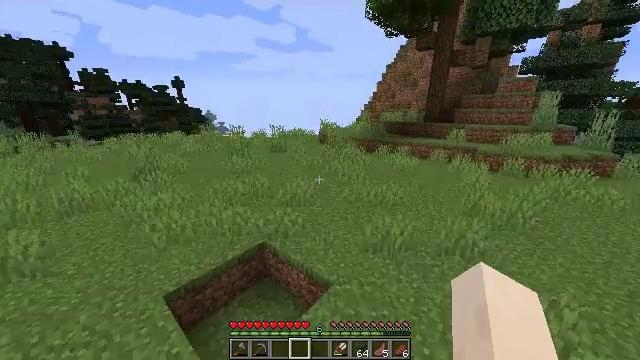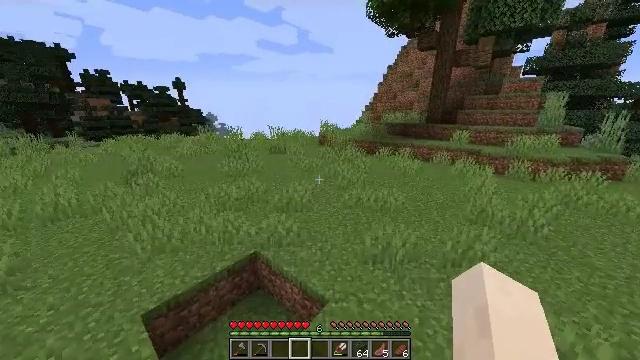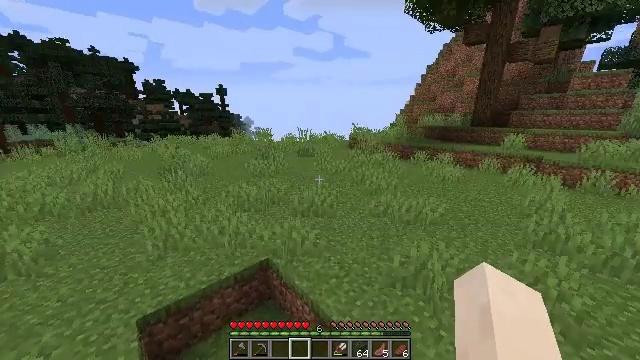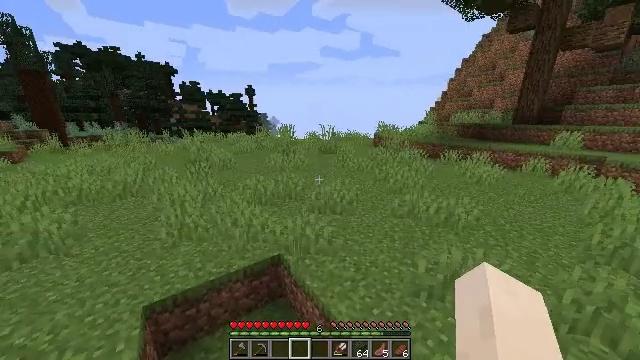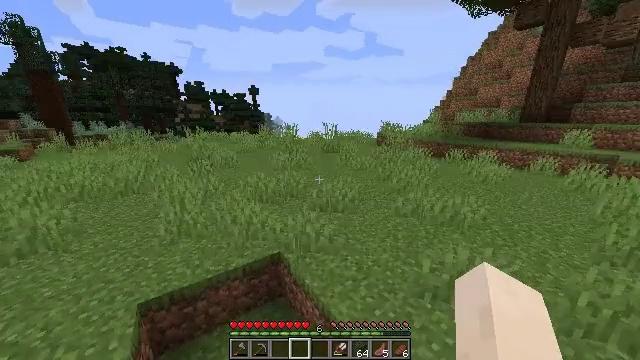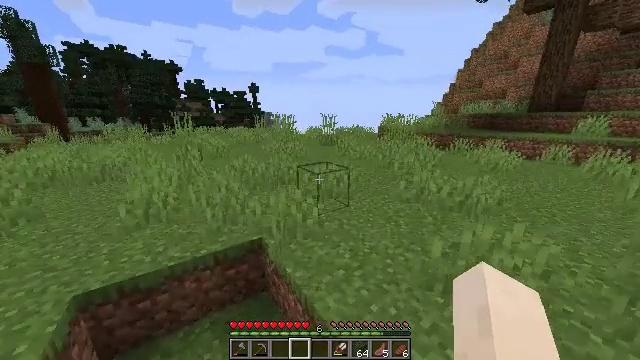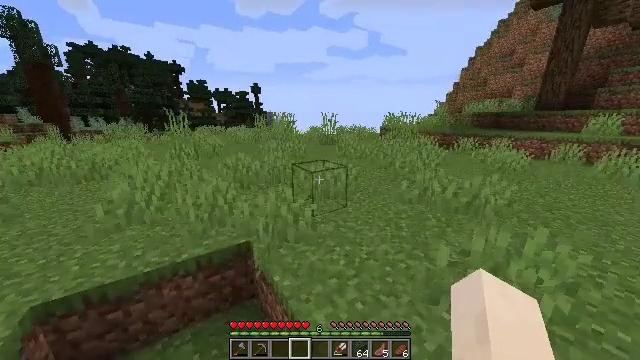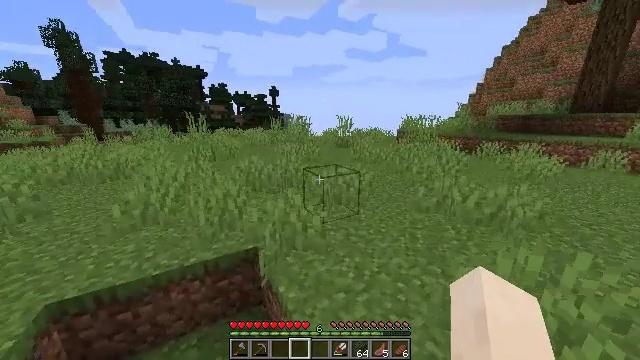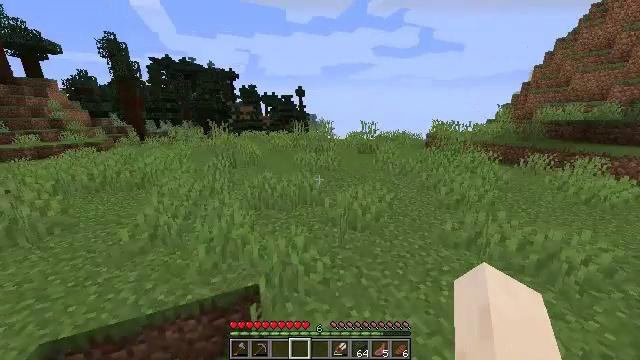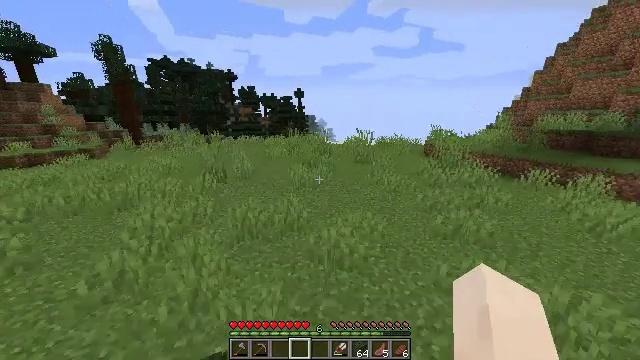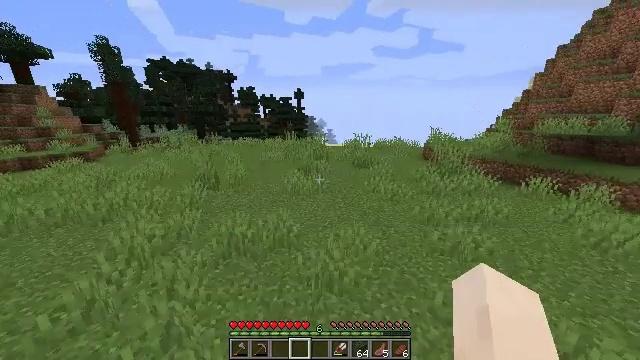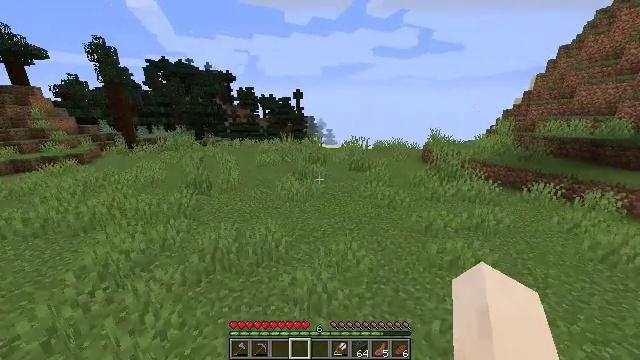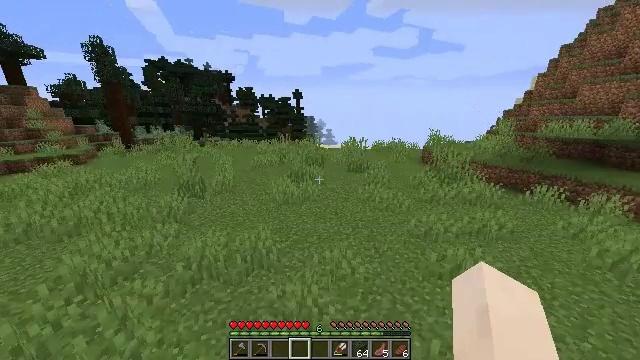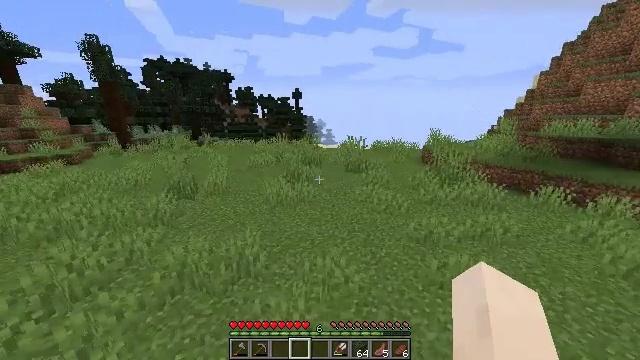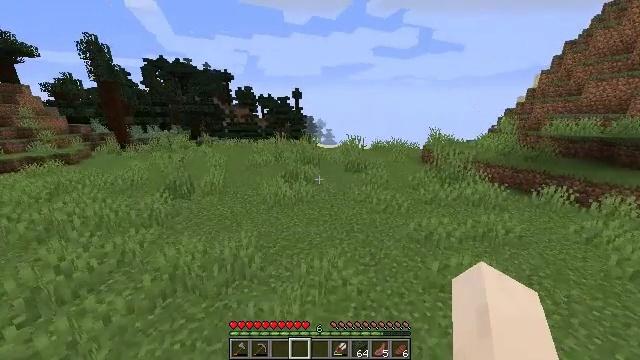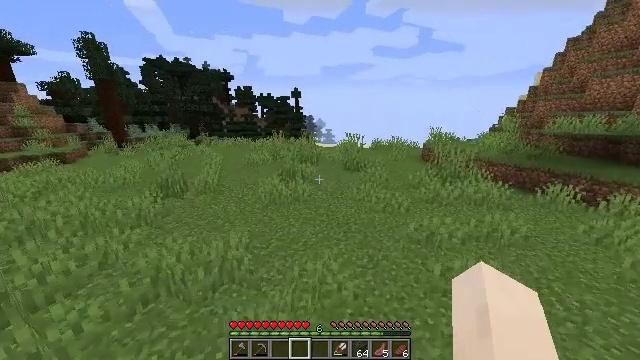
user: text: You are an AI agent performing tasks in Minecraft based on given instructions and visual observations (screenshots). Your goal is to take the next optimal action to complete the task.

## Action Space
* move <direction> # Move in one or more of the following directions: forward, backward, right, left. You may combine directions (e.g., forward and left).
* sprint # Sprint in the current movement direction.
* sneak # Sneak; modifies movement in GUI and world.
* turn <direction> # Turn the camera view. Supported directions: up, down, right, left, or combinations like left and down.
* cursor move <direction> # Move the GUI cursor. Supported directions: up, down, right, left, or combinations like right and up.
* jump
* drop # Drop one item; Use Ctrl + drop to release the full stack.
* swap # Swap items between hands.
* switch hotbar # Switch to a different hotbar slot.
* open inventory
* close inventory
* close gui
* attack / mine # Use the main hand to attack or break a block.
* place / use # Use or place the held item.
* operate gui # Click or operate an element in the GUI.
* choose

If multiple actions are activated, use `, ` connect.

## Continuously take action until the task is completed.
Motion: motion action
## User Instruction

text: Craft some white carpet with wool.
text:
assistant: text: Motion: move forward, sprint, jump
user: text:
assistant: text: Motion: move forward, sprint, turn left and up, jump
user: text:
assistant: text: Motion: move forward, sprint, turn left, jump
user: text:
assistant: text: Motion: move forward, sprint, jump
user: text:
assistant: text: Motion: move forward, sprint, jump
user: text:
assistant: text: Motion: move forward and move right, sprint, jump
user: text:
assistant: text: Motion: move forward and move right, sprint, turn left, jump
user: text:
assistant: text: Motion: move forward and move right, sprint, turn left, jump
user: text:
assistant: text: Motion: move forward and move right, sprint, jump
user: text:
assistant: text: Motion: move forward and move right, sprint, jump
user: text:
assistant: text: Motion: move forward, sprint, jump
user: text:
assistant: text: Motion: move forward, sprint, jump
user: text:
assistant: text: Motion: move forward, sprint, jump
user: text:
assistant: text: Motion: move forward, sprint, jump
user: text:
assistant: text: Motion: move forward and move right, sprint, jump
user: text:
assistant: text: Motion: move forward and move right, sprint, jump
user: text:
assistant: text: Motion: move forward and move right, sprint, jump
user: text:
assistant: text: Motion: move forward and move right, sprint, jump
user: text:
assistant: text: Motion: move forward, sprint, jump
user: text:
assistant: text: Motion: move forward, sprint, jump
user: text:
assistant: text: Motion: move forward, sprint, jump
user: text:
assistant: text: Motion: move forward, sprint, jump
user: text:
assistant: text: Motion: move forward, sprint, jump
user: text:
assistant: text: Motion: move forward, sprint, jump
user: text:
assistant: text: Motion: move forward, sprint, jump
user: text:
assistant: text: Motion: move forward, sprint, jump
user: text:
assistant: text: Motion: move forward, sprint, jump
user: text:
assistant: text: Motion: move forward, sprint, jump
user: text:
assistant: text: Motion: move forward, sprint, jump
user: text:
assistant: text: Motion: move forward, sprint, jump